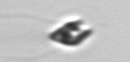
Label: Chrysochromulina_lanceolata